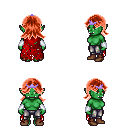
a pixel art fantasy rpg character, female body template, orc, green skin, red tattered cape, metal pants, red loose hair, purple tiara, white cloth bracers, brown shoes, four views (front, back, left, right), 2x2 character sprite sheet, small pixel art, hard edges, no anti-aliasing